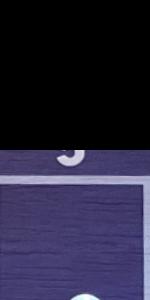
Label: Empty